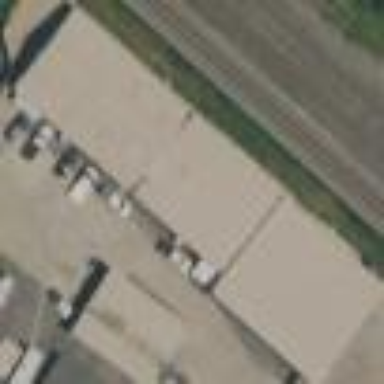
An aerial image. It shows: Industrial building.